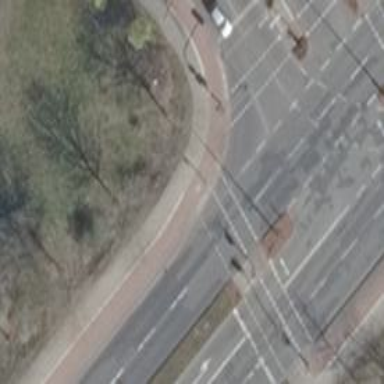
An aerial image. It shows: Path with asphalt surface and crossing.